Question: What is the number of red dots?
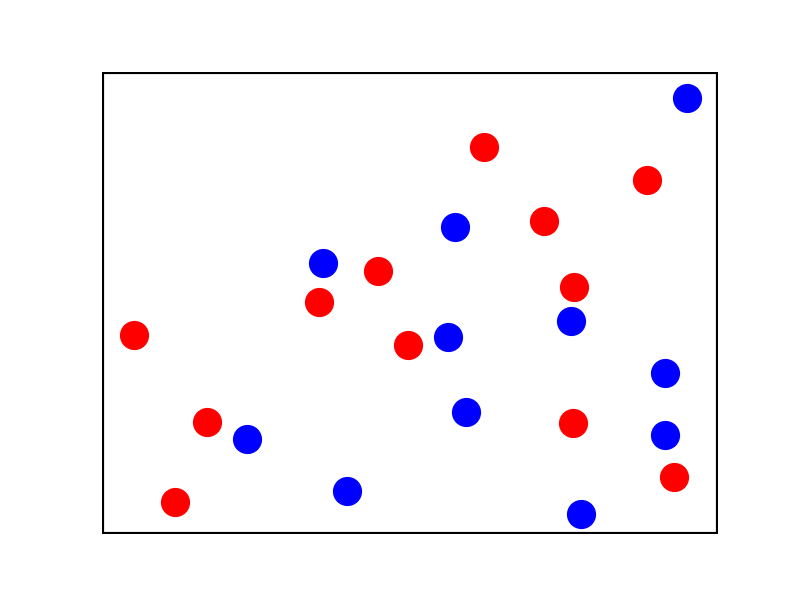
Answer: 12